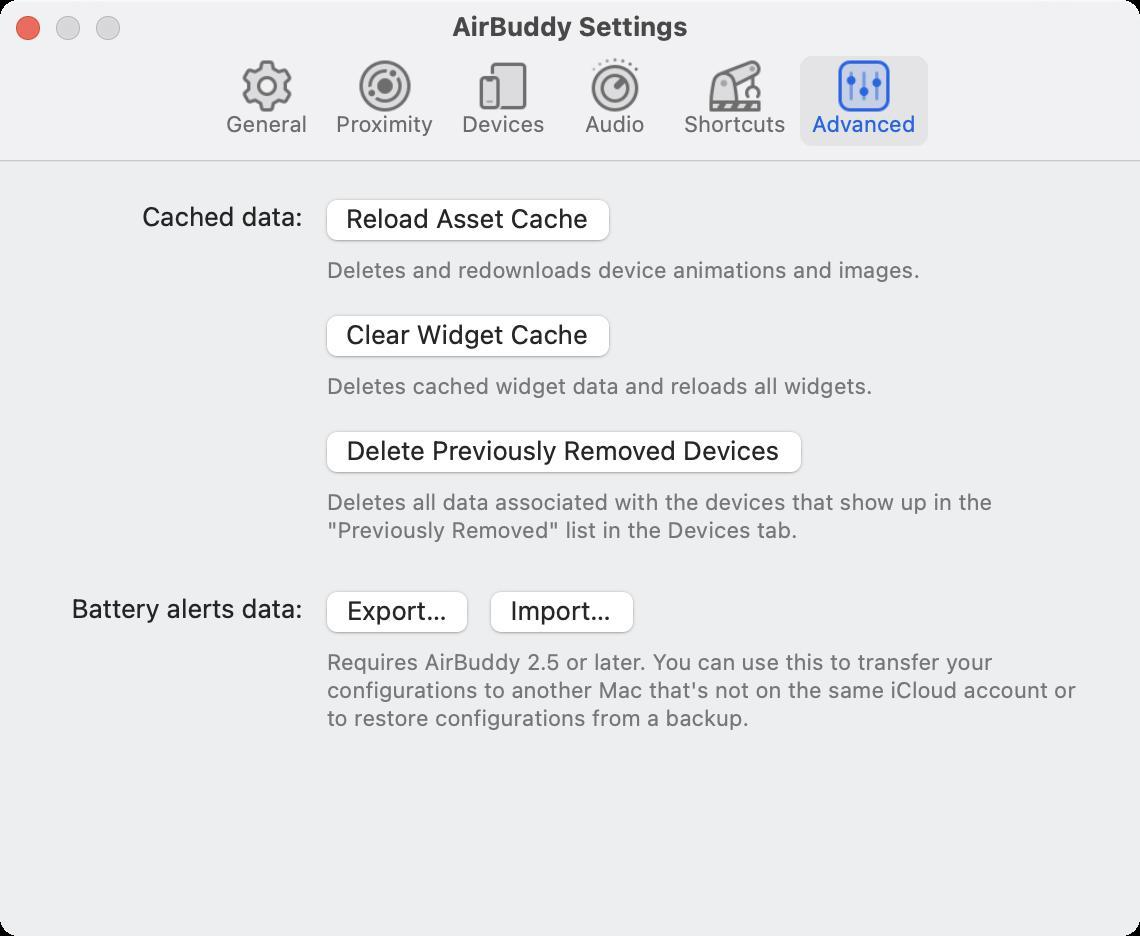
Accessibility tree:
{"name": "AirBuddy_Settings", "role": "AXWindow", "description": null, "role_description": "standard window", "value": null, "position": "506.00;237.00", "size": "570;468", "children": [{"name": null, "role": "AXGroup", "description": null, "role_description": "group", "value": null, "position": "0.00;80.00", "size": "570;388", "children": [{"name": null, "role": "AXStaticText", "description": null, "role_description": "text", "value": "Cached data:", "position": "69.00;100.00", "size": "84;16", "children": []}, {"name": "Reload_Asset_Cache", "role": "AXButton", "description": null, "role_description": "button", "value": null, "position": "156.50;95.00", "size": "155;32", "children": []}, {"name": null, "role": "AXStaticText", "description": null, "role_description": "text", "value": "Deletes and redownloads device animations and images.", "position": "161.50;128.00", "size": "301;14", "children": []}, {"name": "Clear_Widget_Cache", "role": "AXButton", "description": null, "role_description": "button", "value": null, "position": "156.50;153.00", "size": "155;32", "children": []}, {"name": null, "role": "AXStaticText", "description": null, "role_description": "text", "value": "Deletes cached widget data and reloads all widgets.", "position": "161.50;186.00", "size": "277;14", "children": []}, {"name": "Delete_Previously_Removed_Devices", "role": "AXButton", "description": null, "role_description": "button", "value": null, "position": "156.50;211.00", "size": "251;32", "children": []}, {"name": null, "role": "AXStaticText", "description": null, "role_description": "text", "value": "Deletes all data associated with the devices that show up in the \"Previously Removed\" list in the Devices tab.", "position": "161.50;244.00", "size": "340;28", "children": []}, {"name": null, "role": "AXStaticText", "description": null, "role_description": "text", "value": "Battery alerts data:", "position": "33.50;296.00", "size": "120;16", "children": []}, {"name": "Export…", "role": "AXButton", "description": null, "role_description": "button", "value": null, "position": "156.50;291.00", "size": "84;32", "children": []}, {"name": "Import…", "role": "AXButton", "description": null, "role_description": "button", "value": null, "position": "238.50;291.00", "size": "85;32", "children": []}, {"name": null, "role": "AXStaticText", "description": null, "role_description": "text", "value": "Requires AirBuddy 2.5 or later. You can use this to transfer your configurations to another Mac that's not on the same iCloud account or to restore configurations from a backup.", "position": "161.50;324.00", "size": "382;42", "children": []}]}, {"name": null, "role": "AXToolbar", "description": null, "role_description": "toolbar", "value": null, "position": "0.00;28.00", "size": "570;52", "children": [{"name": "General", "role": "AXButton", "description": null, "role_description": "button", "value": null, "position": "106.00;28.00", "size": "55;52", "children": []}, {"name": "Proximity", "role": "AXButton", "description": null, "role_description": "button", "value": null, "position": "162.00;28.00", "size": "61;52", "children": []}, {"name": "Devices", "role": "AXButton", "description": null, "role_description": "button", "value": null, "position": "224.00;28.00", "size": "55;52", "children": []}, {"name": "Audio", "role": "AXButton", "description": null, "role_description": "button", "value": null, "position": "280.00;28.00", "size": "55;52", "children": []}, {"name": "Shortcuts", "role": "AXButton", "description": null, "role_description": "button", "value": null, "position": "336.00;28.00", "size": "63;52", "children": []}, {"name": "Advanced", "role": "AXButton", "description": null, "role_description": "button", "value": null, "position": "400.00;28.00", "size": "64;52", "children": []}]}, {"name": null, "role": "AXButton", "description": null, "role_description": "close button", "value": null, "position": "7.00;6.00", "size": "14;16", "children": []}, {"name": null, "role": "AXButton", "description": null, "role_description": "zoom button", "value": null, "position": "47.00;6.00", "size": "14;16", "children": [{"name": null, "role": "AXGroup", "description": null, "role_description": "group", "value": null, "position": "47.00;6.00", "size": "14;16", "children": [{"name": null, "role": "AXGroup", "description": null, "role_description": "group", "value": null, "position": "47.00;6.00", "size": "14;16", "children": []}]}]}, {"name": null, "role": "AXButton", "description": null, "role_description": "minimize button", "value": null, "position": "27.00;6.00", "size": "14;16", "children": []}, {"name": null, "role": "AXStaticText", "description": null, "role_description": "text", "value": "AirBuddy Settings", "position": "224.00;5.00", "size": "122;16", "children": []}]}